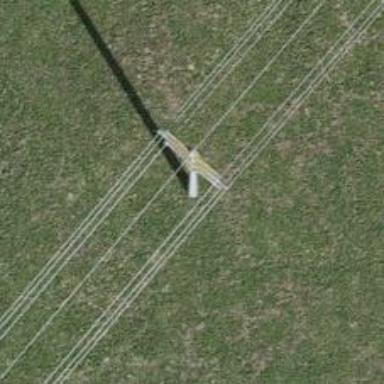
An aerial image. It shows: Power pole.